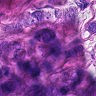
Metastatic tissue present: yes